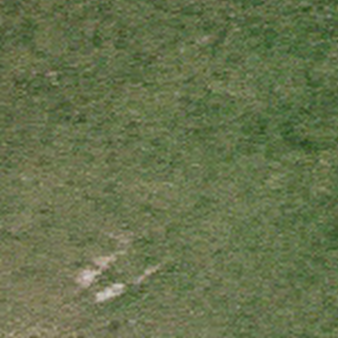
Label: other